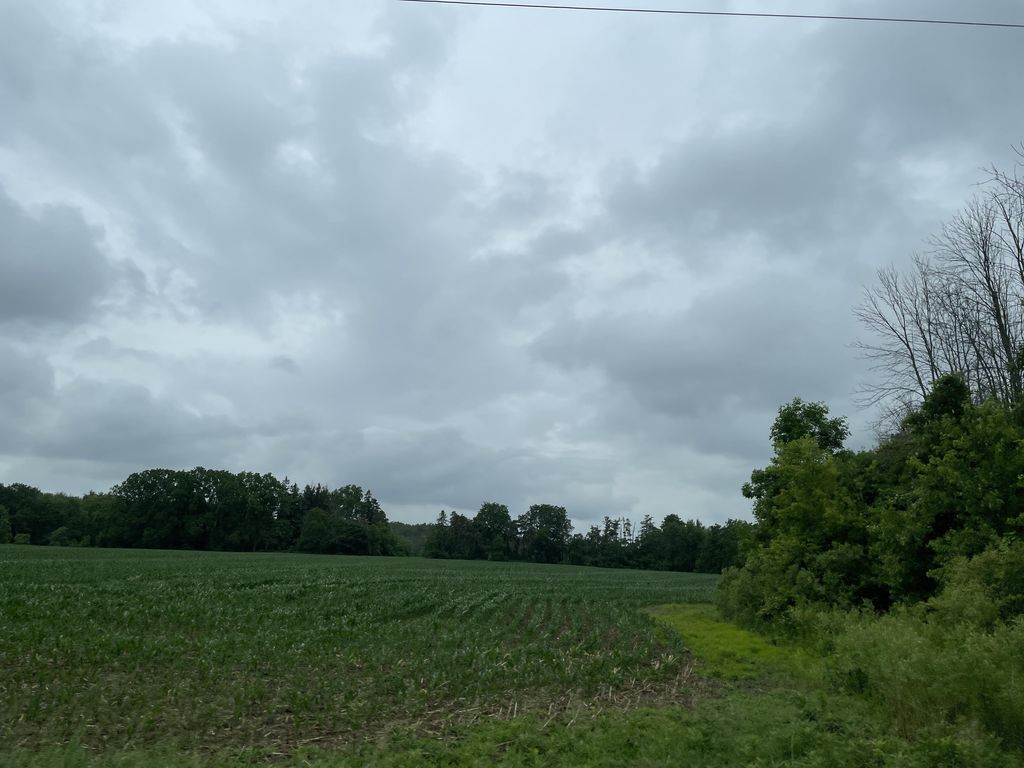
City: kitchener-waterloo